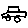
Label: car